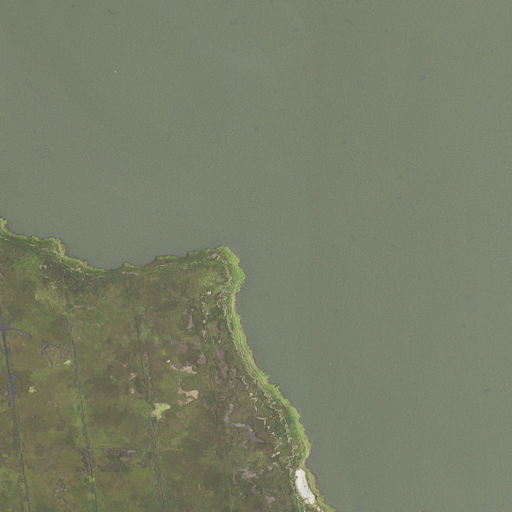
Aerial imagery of cape in Maryland named Goose Point containing open water and herbaceous wetlands